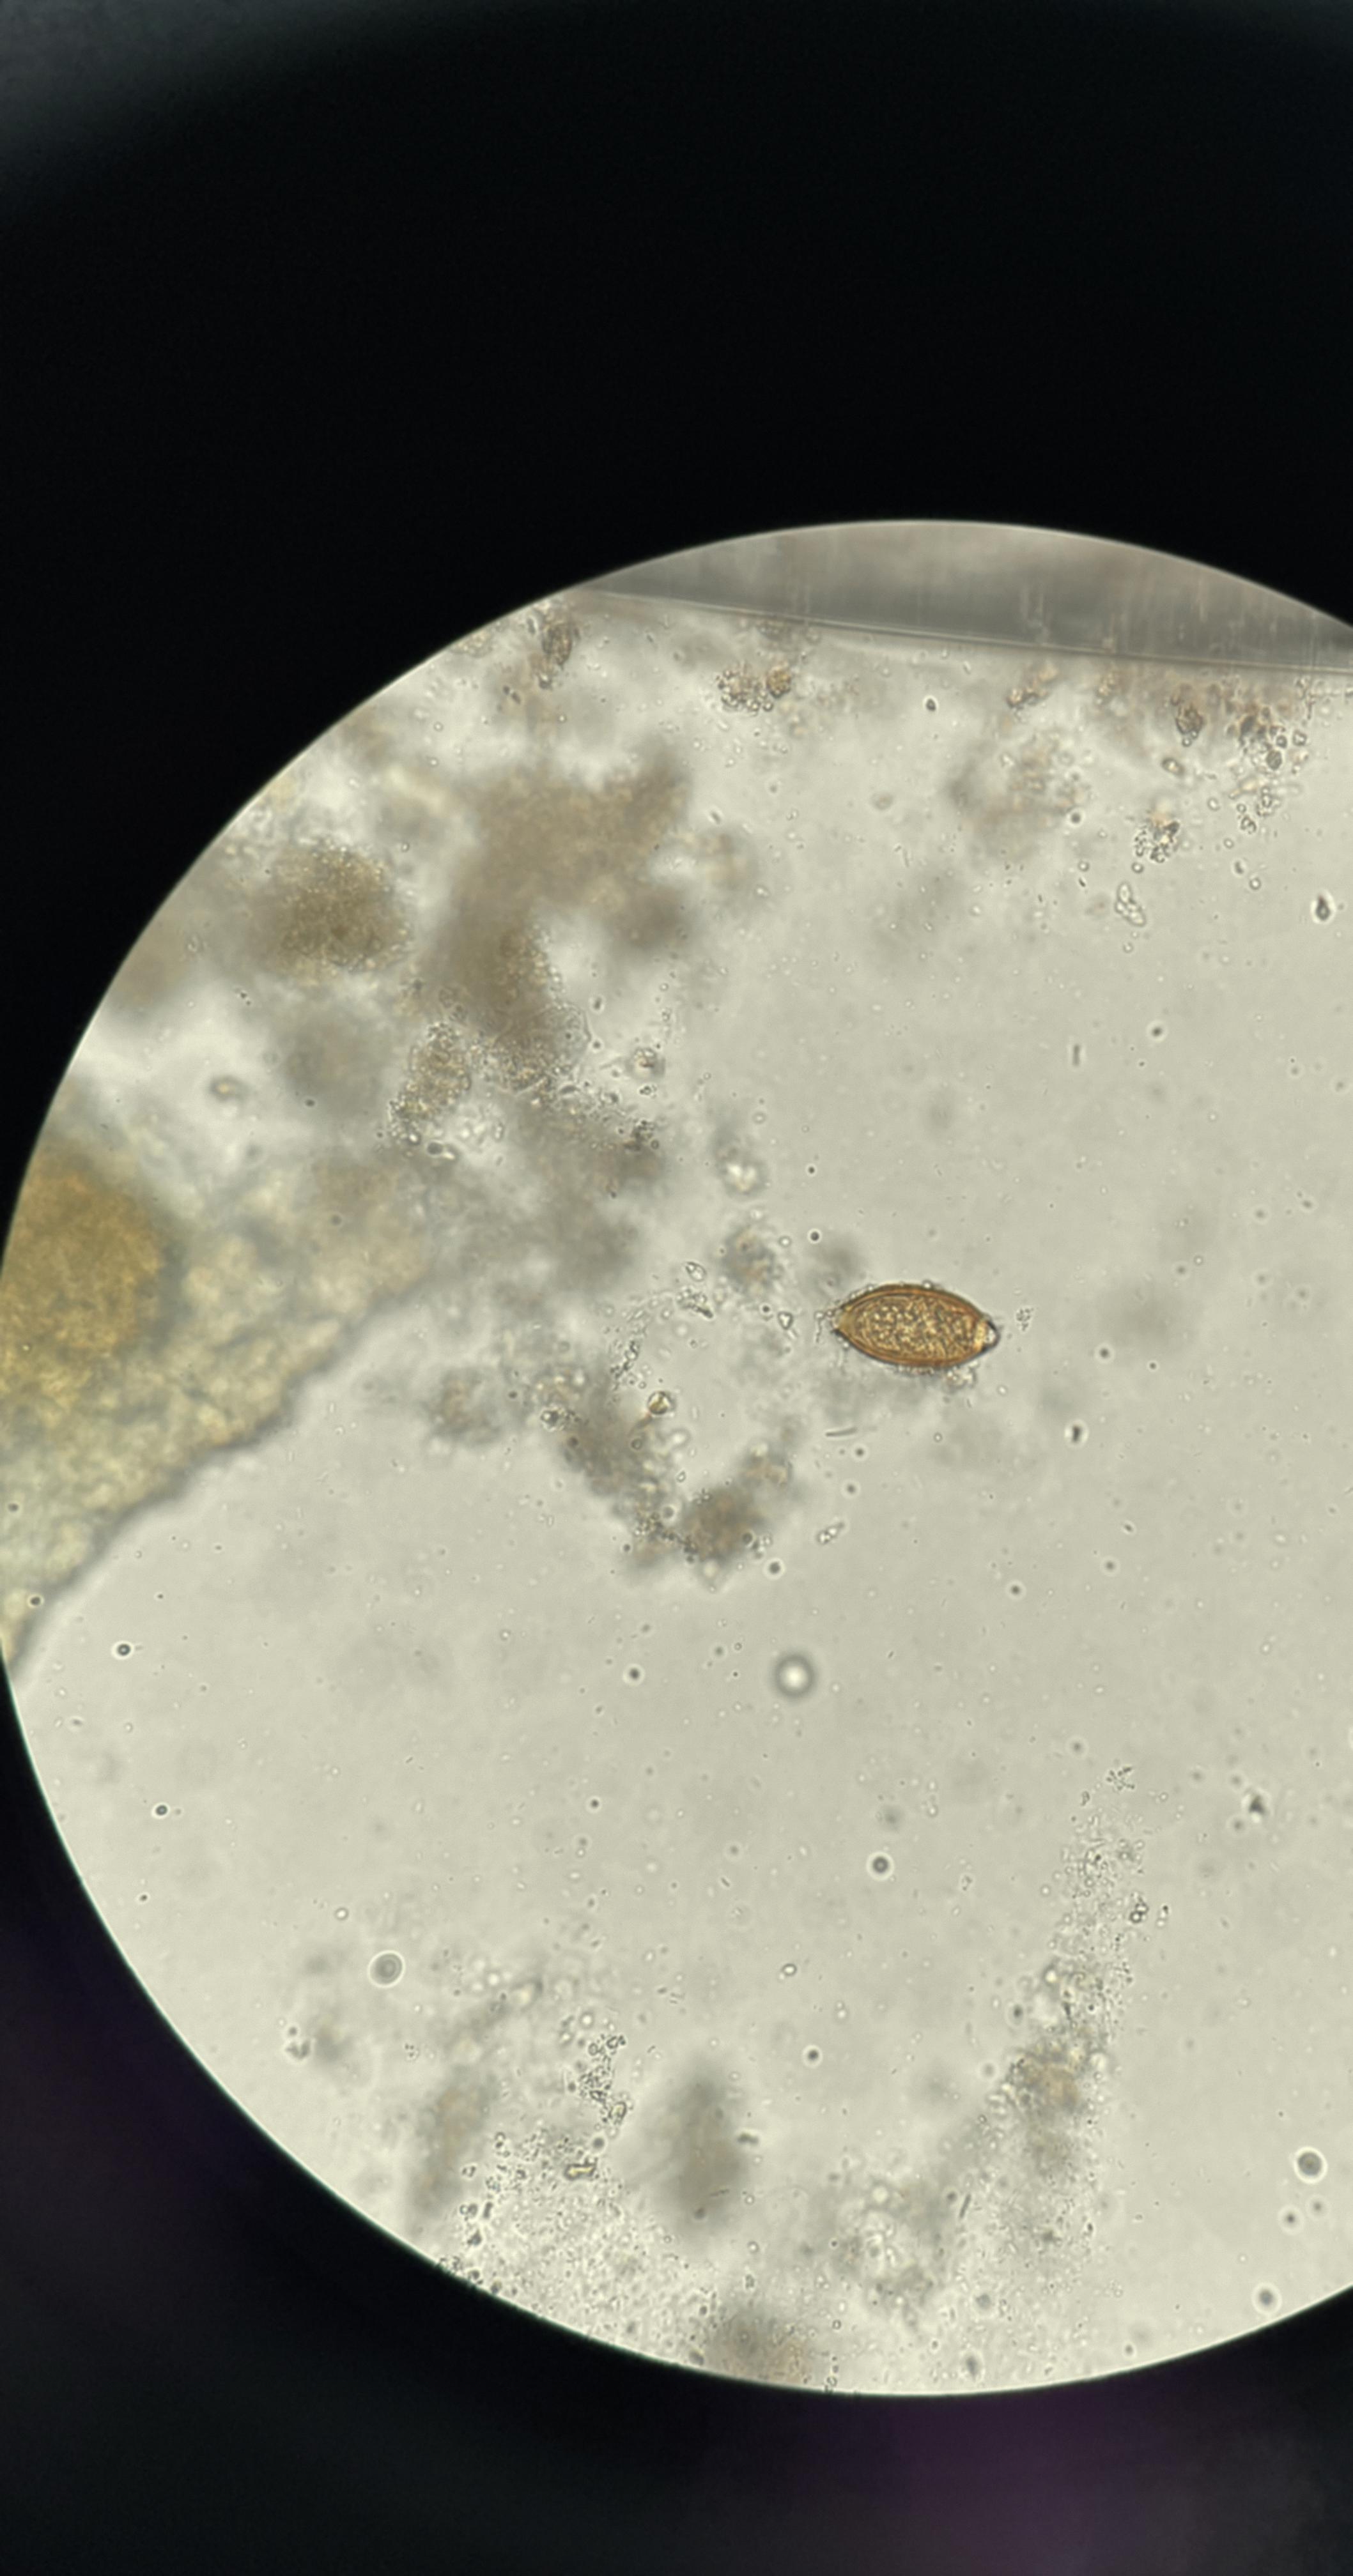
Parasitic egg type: Trichuris trichiura